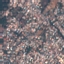
Land use / land cover class: Residential